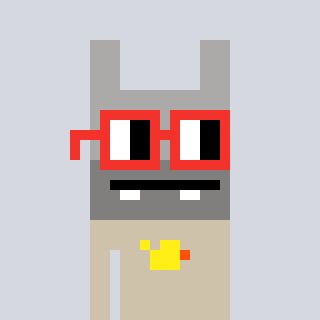
a pixel art character with square red glasses, a rabbit-shaped head and a bege-colored body on a cool background